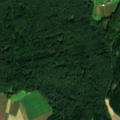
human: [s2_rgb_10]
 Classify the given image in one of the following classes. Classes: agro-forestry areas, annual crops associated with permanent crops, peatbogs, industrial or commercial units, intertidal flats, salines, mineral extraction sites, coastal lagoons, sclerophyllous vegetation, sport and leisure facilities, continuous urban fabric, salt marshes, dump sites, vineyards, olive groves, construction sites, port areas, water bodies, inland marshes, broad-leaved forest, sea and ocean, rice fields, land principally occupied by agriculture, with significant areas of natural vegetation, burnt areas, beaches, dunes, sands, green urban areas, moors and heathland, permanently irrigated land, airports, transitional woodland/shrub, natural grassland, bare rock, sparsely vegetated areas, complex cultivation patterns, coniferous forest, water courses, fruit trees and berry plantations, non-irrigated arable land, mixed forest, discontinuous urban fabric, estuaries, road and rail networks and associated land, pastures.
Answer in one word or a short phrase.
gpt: non-irrigated arable land, complex cultivation patterns, broad-leaved forest, mixed forest